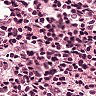
Metastatic tissue present: no